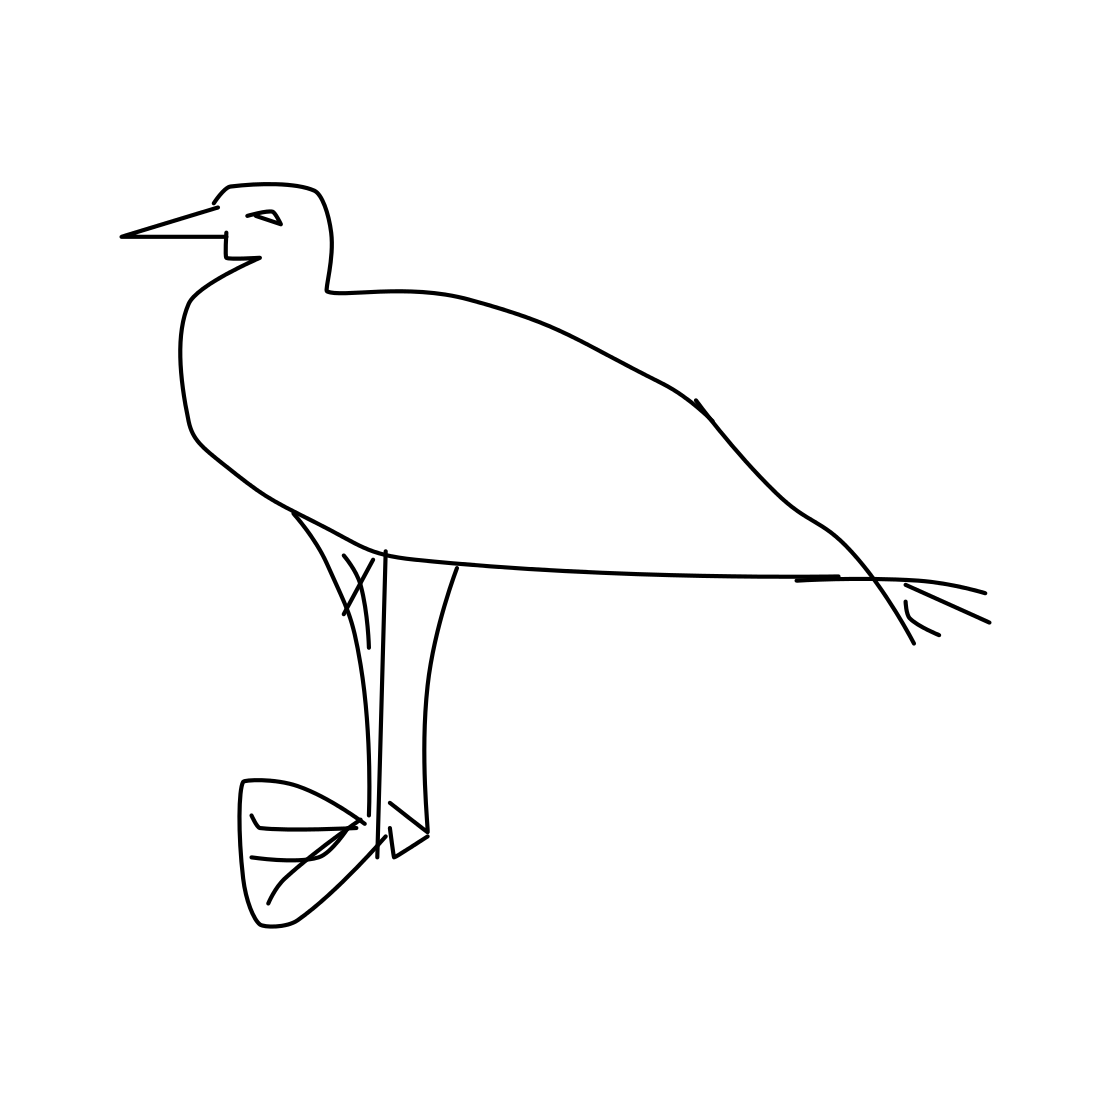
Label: seagull